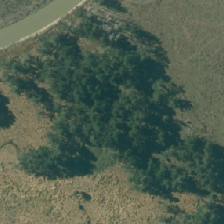
Land cover: indigenous_forest